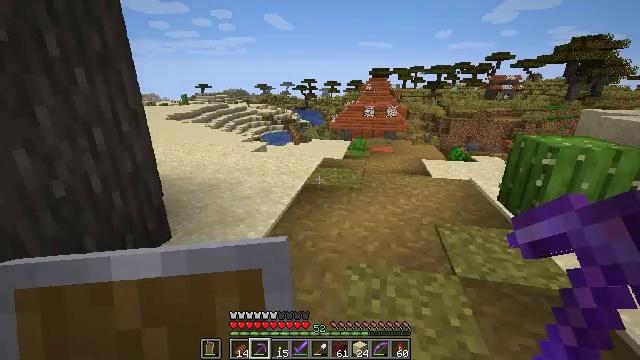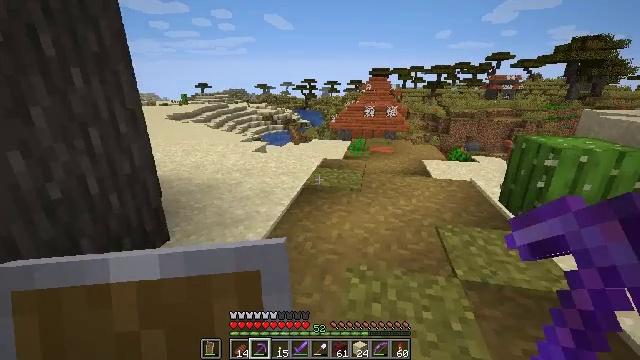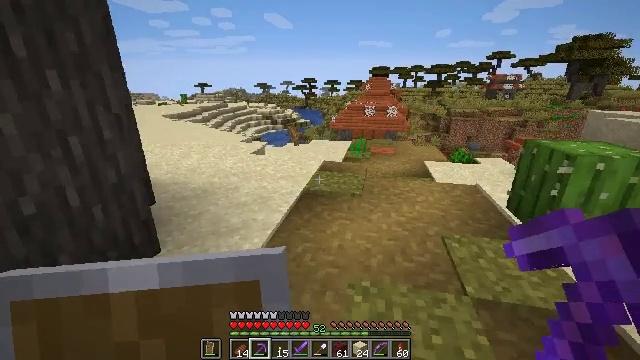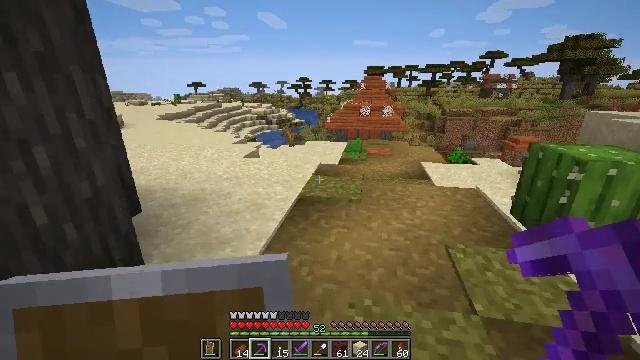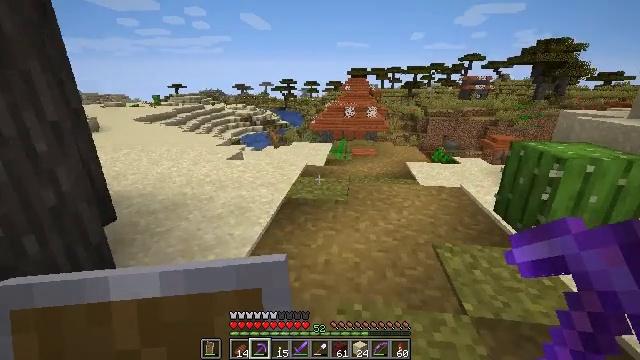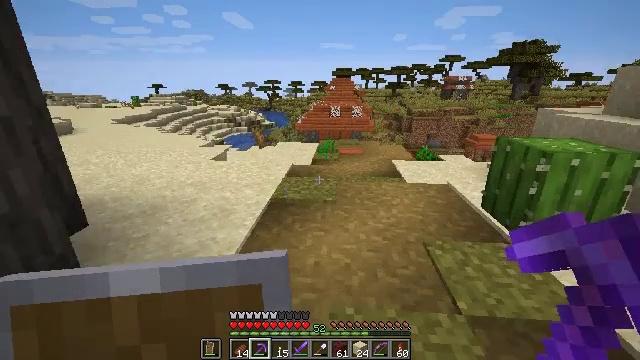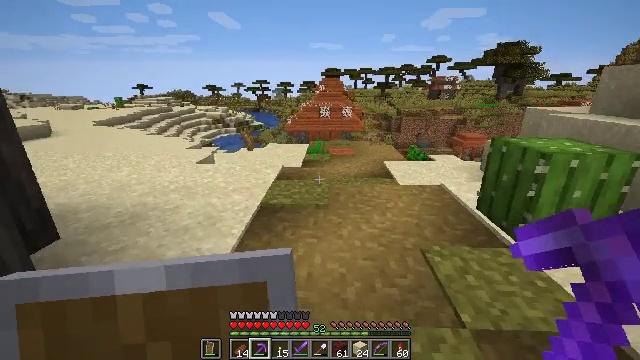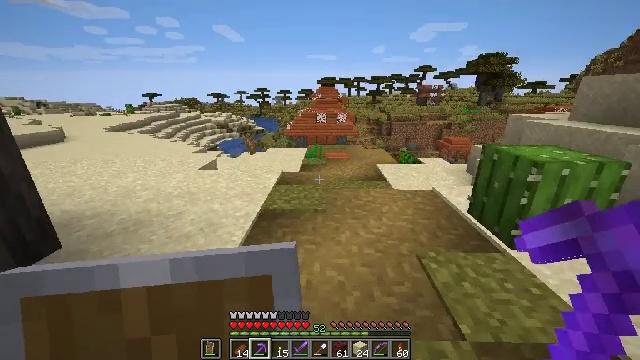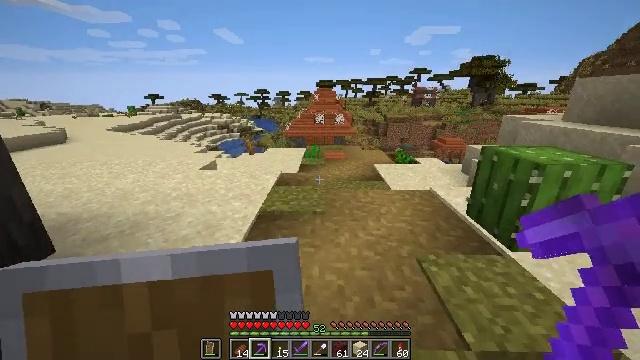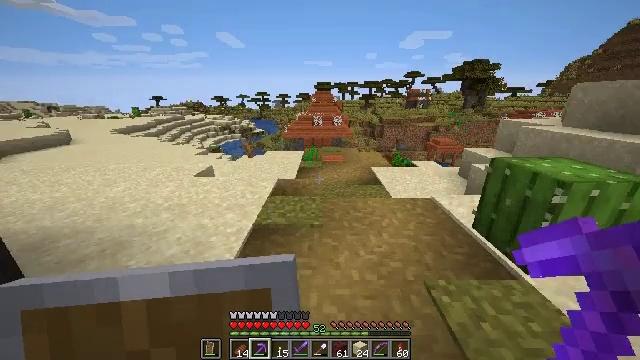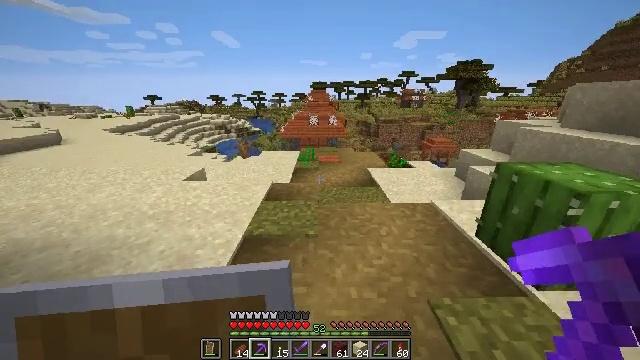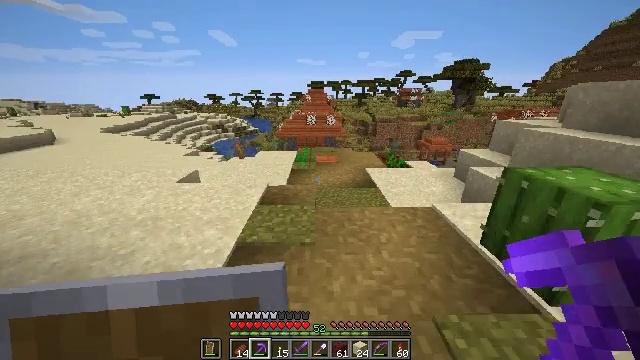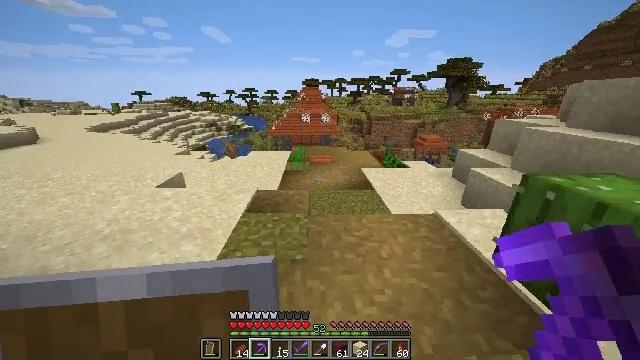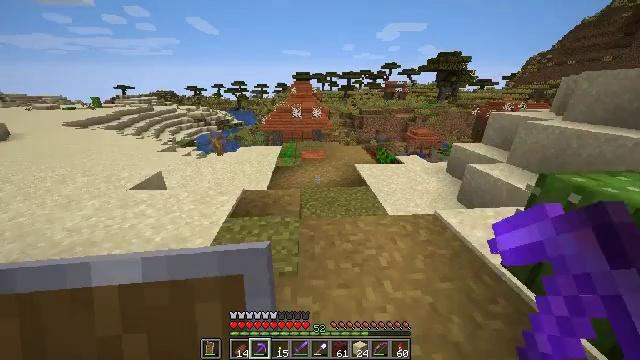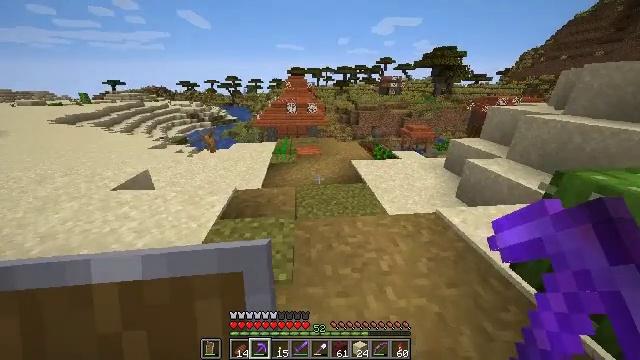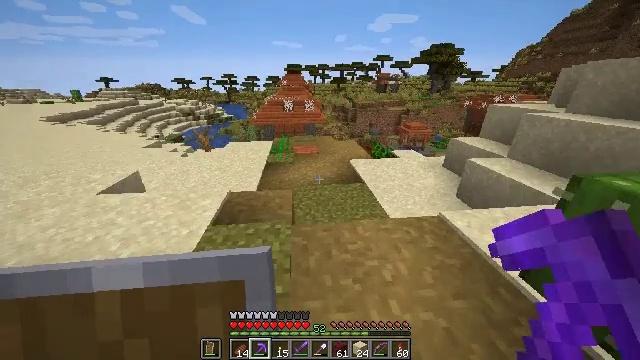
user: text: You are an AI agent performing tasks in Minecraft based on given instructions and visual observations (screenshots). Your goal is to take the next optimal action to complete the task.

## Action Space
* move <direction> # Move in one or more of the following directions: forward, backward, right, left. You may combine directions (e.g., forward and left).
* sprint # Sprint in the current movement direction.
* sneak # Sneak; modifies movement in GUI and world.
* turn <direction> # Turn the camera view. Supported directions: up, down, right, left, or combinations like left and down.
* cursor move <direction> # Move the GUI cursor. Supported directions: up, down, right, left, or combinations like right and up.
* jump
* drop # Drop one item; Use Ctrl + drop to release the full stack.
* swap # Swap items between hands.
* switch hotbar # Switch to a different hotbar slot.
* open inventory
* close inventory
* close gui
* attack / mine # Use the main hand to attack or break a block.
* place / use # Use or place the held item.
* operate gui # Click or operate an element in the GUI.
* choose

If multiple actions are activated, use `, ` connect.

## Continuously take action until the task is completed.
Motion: motion action
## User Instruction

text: Attack the bell to remove it.
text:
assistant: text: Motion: move forward
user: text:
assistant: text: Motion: move forward
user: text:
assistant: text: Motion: move forward, turn right
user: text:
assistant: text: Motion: turn right
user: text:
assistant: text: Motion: turn right
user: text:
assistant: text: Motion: move forward, turn right
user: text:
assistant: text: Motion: move forward
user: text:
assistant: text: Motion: move forward
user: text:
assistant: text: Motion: move forward
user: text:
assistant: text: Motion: move forward, turn right
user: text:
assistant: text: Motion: move forward
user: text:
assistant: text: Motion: move forward, turn right
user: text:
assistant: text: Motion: move forward, turn right and down
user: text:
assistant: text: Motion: move forward, turn right
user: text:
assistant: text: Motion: move forward
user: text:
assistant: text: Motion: move forward
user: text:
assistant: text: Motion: move forward
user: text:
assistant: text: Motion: move forward, turn right
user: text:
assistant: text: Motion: move forward, turn right
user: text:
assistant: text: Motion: move forward, turn right
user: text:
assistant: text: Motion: move forward, turn right
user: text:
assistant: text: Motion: move forward
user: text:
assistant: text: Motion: move forward
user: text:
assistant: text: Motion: move forward
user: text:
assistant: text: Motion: move forward
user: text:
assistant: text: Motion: move forward
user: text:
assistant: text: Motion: move forward
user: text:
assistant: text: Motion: move forward
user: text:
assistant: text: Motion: move forward
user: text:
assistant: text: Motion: move forward, turn left